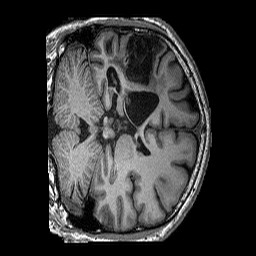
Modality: T1w
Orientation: coronal
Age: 50
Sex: male
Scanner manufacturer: siemens
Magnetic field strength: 3 T
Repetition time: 2.3 s
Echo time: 0.00296 s